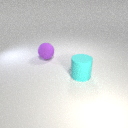
large cyan rubber cylinder in front of large purple rubber sphere